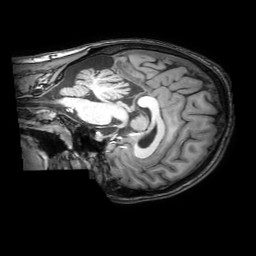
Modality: T1w
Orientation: sagittal
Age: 21
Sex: female
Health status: healthy
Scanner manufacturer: philips
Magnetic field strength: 3 T
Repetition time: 0.0079 s
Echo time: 0.0035 s